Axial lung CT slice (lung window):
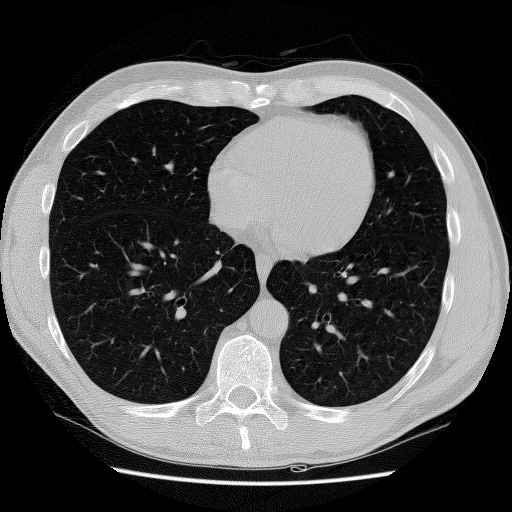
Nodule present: no